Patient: sex F, age 62
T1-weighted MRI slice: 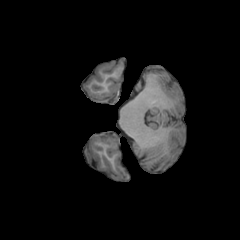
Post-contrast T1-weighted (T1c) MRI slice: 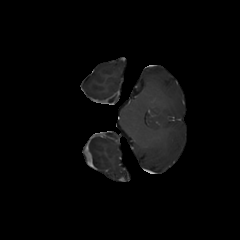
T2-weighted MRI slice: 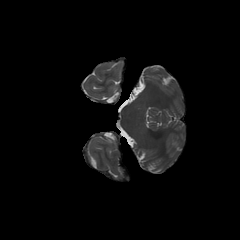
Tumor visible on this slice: no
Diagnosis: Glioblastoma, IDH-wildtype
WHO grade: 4